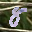
Label: 8